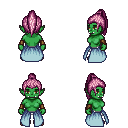
a pixel art fantasy rpg character, female body template, orc, green skin, overskirt, white pants, pink long topknot hairstyle, cloth bracers, brown shoes, four views (front, back, left, right), 2x2 character sprite sheet, small pixel art, hard edges, no anti-aliasing